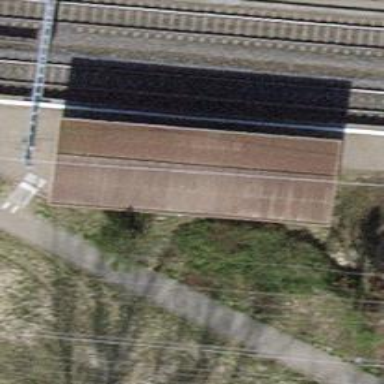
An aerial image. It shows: Brown bench in the vicinity.